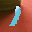
Label: 1